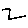
Label: zigzag